Question: I am using macro to sort tables in a Word file with multiple tables, it works great but lamentably sort the total row too, all the tables have different row count, tables after and before sort are:
<URL>

<URL>
The macro is: (thanks to @scenography for that)
'''
Dim mytable As Table
For Each mytable In ActiveDocument.Tables
mytable.Sort ExcludeHeader:=True, FieldNumber:="Column 2", _
SortFieldType:=wdSortFieldAlphanumeric, SortOrder:=wdSortOrderDescending
Next
'''
Any way to achieve this ?
Could avoid last row (Total) with this line? example:
'''
Dim last_row As Long last_row = Cells.Find(What:="*", SearchDirection:=xlPrevious).Row )
'''
or
'''
lLastRow = rng(rng.Rows.Count, 1).Row
'''
Its possible remove last column(Cum), because when sort this value its not correct.
Here a link with a word document with example of my tables to replicate results
<URL>
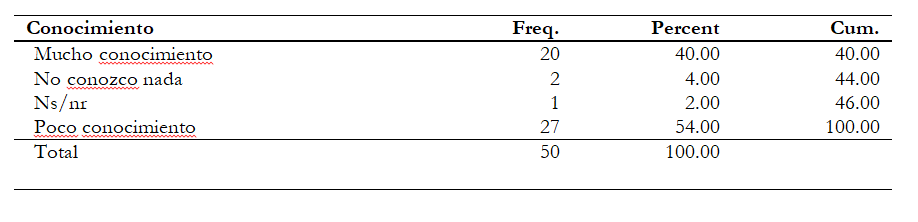
Answer: Unfortunately you cannot exclude the Last Row from 'Sort', but this workaround will work, if it is always the Total Row.
'''
For i = 1 To ActiveDocument.Tables.Count
Set mytable = ActiveDocument.Tables(i)
mytable.Rows(mytable.Rows.Count).Delete
mytable.Sort ExcludeHeader:=True, FieldNumber:="Column 2", _
SortFieldType:=wdSortFieldNumeric, SortOrder:=wdSortOrderDescending
mytable.Rows(2).Range.Copy
mytable.Rows.Add
mytable.Rows(mytable.Rows.Count).Range.Paste
mytable.Rows(2).Delete
mytable.Cell(1, mytable.Columns.Count).Select
Selection.SelectColumn
Selection.Cells.Delete ShiftCells:=wdDeleteCellsShiftLeft
Next
'''
Basically we are moving the Second row to the Last row after sorting.
<URL>